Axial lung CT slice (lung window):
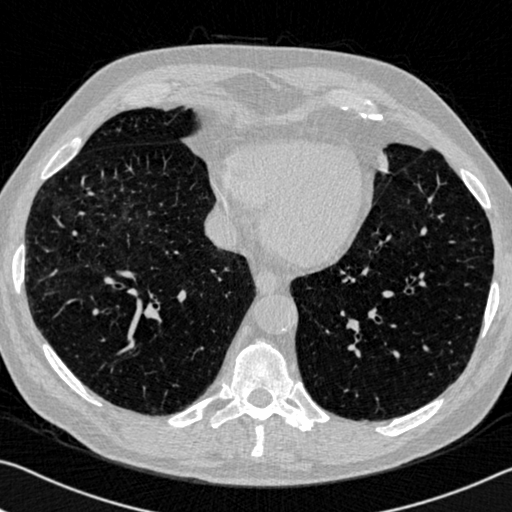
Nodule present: no